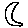
Label: moon